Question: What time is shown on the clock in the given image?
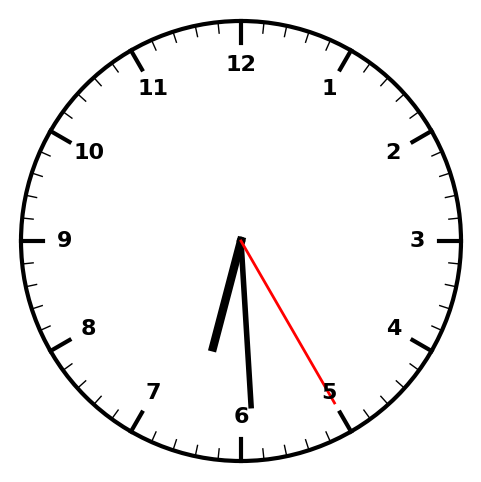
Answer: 06:29:25